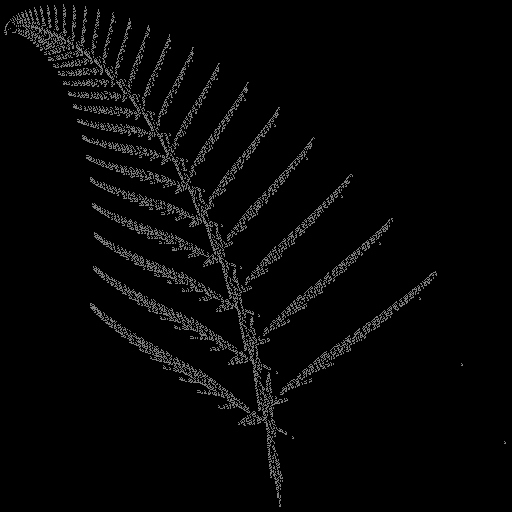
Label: deerfern